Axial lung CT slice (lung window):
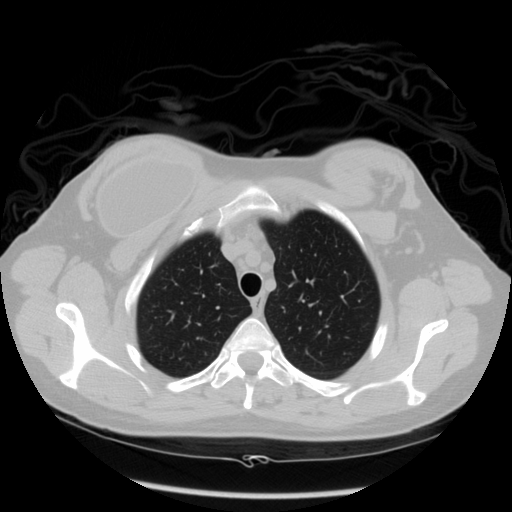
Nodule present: no